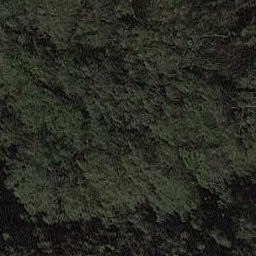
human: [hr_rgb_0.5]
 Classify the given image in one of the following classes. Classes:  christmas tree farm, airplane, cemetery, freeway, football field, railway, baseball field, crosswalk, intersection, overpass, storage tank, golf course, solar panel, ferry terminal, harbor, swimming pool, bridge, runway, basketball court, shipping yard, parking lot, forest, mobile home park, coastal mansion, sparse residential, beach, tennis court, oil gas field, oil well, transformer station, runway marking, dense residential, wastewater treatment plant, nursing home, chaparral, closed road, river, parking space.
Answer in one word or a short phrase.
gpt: forest